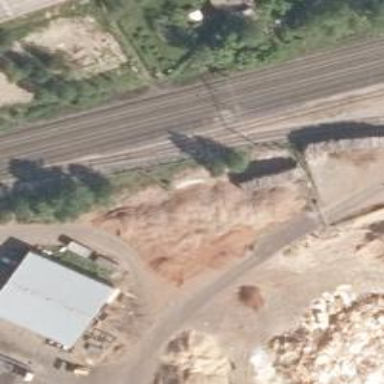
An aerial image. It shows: Wedge used for railway derailment.